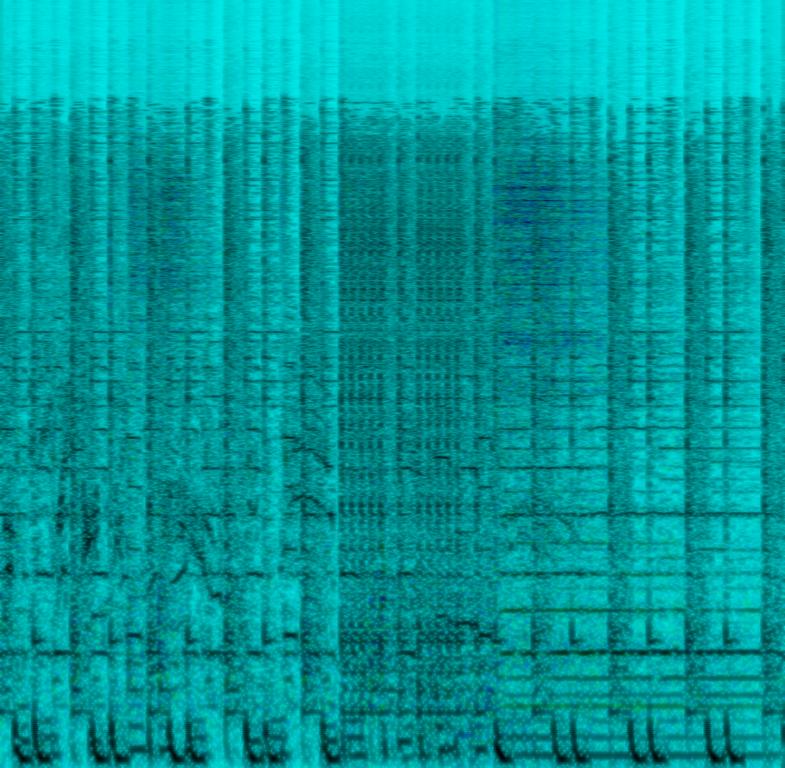
A fast rock drum beat with cowbell and muffled singer with heavy vocal processing. Two electric guitars holding chords, electric bass and drum set.